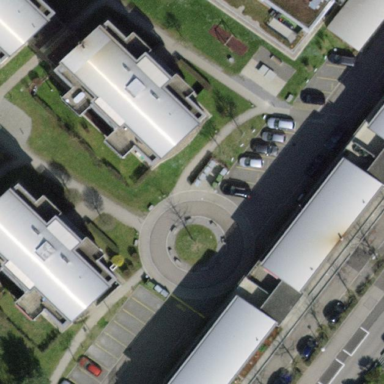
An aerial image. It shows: View of apartment building.